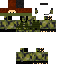
A male human skin with dark skin, wearing brown long hair dressed in a blue hoodie and black pants, featuring a closed mouth.